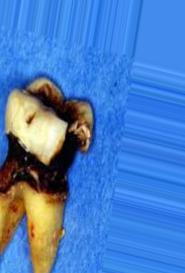
Condition: Tooth Discoloration